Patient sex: F
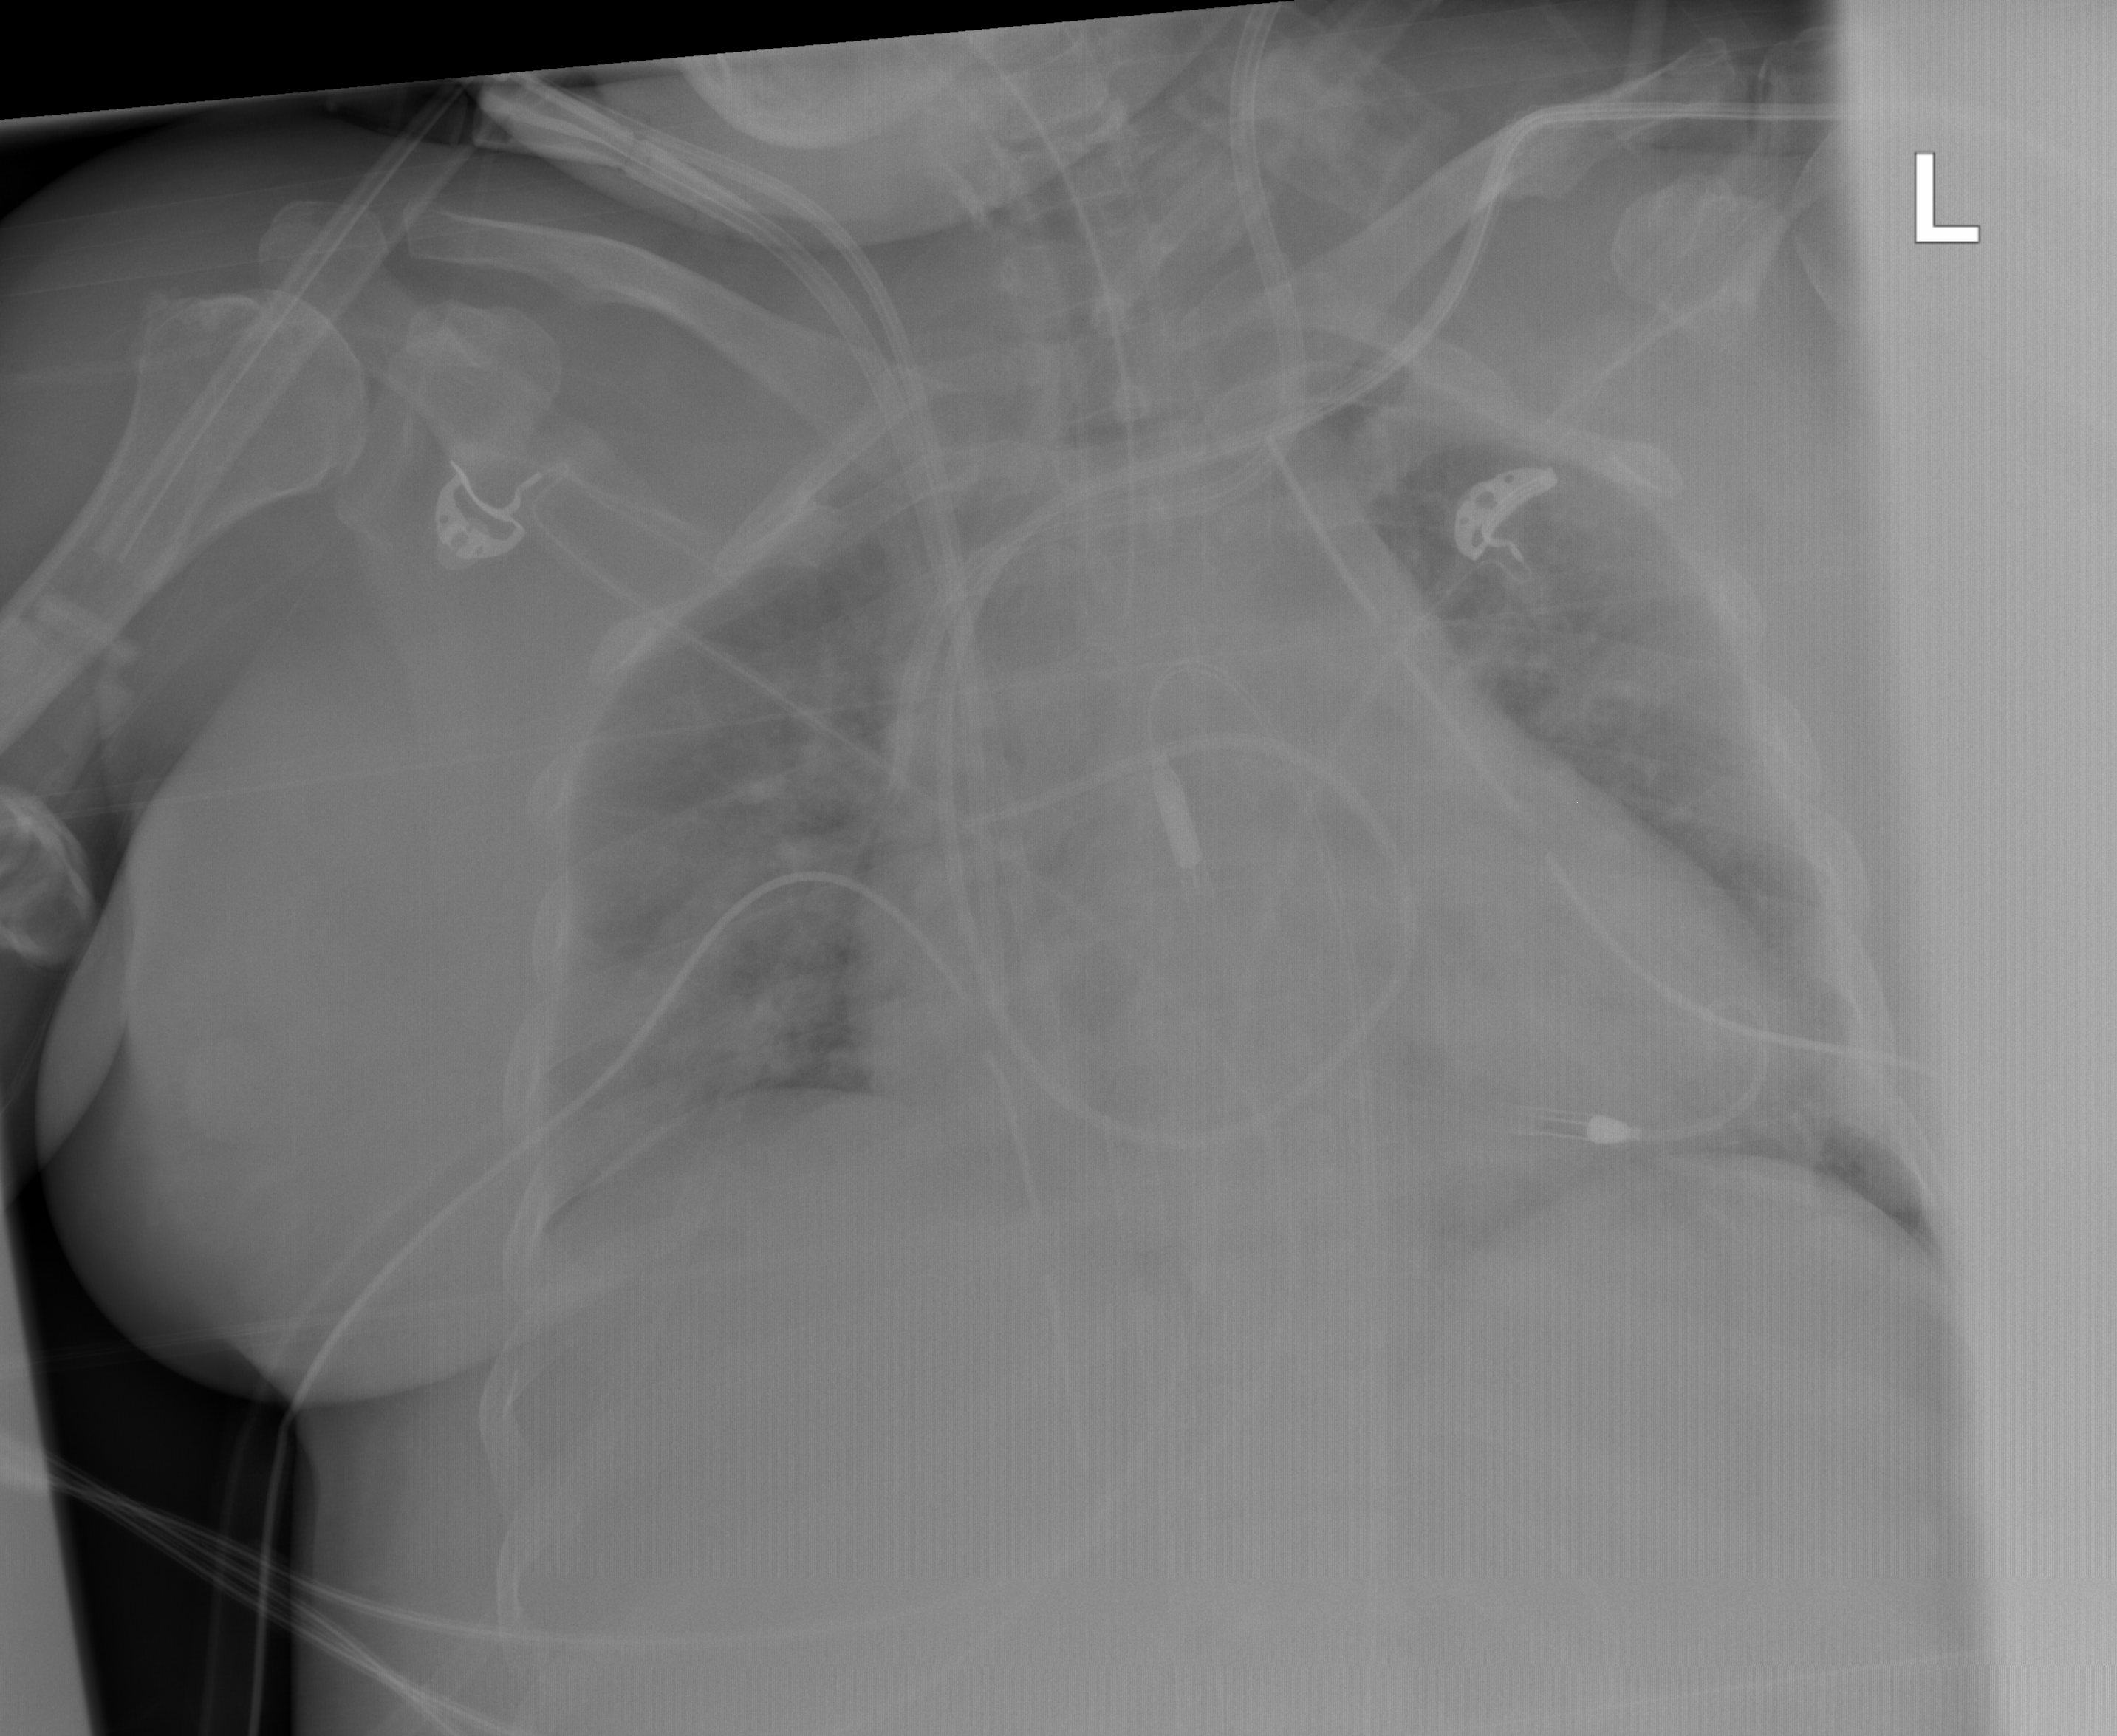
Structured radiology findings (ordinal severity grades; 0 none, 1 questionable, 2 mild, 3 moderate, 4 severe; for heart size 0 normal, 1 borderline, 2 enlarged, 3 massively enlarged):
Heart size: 2
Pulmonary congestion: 1
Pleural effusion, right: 0
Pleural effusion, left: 0
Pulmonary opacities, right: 3
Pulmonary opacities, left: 2
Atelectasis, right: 3
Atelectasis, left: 3